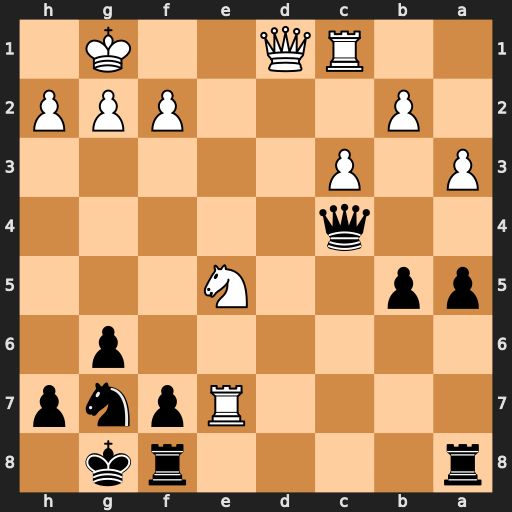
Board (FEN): r4rk1/4Rpnp/6p1/pp2N3/2q5/P1P5/1P3PPP/2RQ2K1
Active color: b
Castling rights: -
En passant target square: -
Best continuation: Qc5 Qd7 Nf5 Rxf7 Qxe5